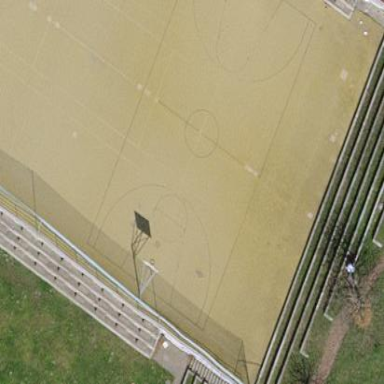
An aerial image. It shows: Basketball court located in leisure land pitch.